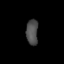
Tissue: lung
Cell type: Endothelial cells
Senescence score: 0.7005
Nuclear area (px): 296
Mean DAPI intensity: 77.581